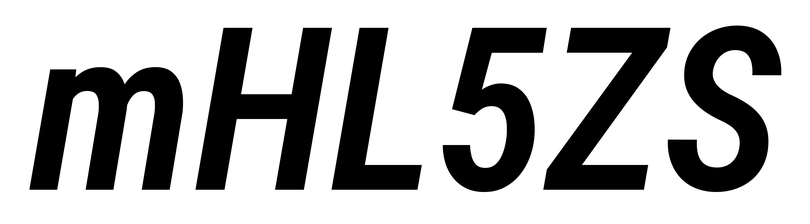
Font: Roboto-Italic_Condensed_SemiBold_Italic